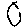
Label: circle